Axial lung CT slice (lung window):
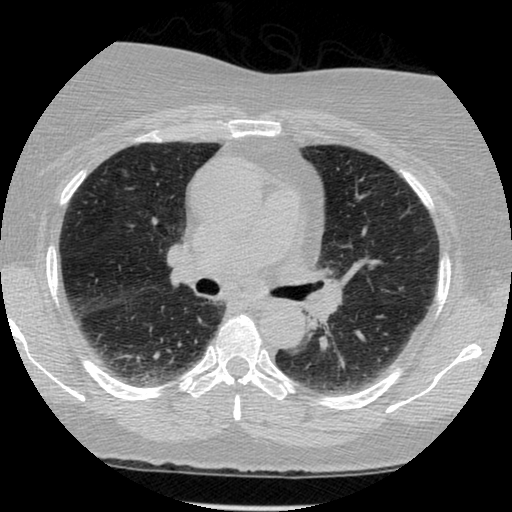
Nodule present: no